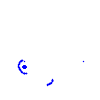
Particle: proton